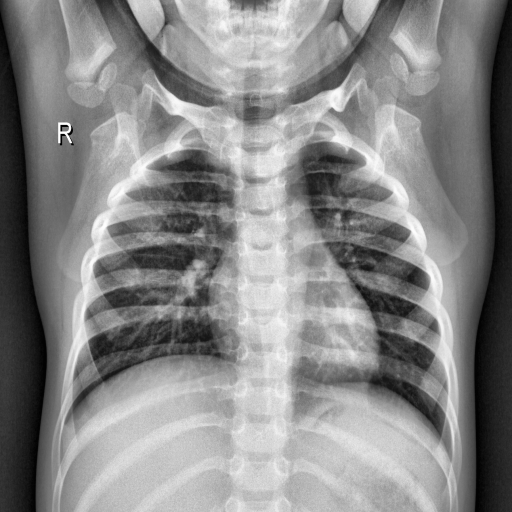
Finding: NORMAL